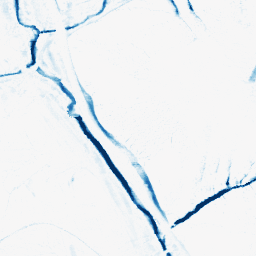
Category: morphological
Decomposition family: morphological_ellipse
Decomposition parameters: operation: closing
width: 5
height: 10
Upsampling method: regularized
Upsampling parameters: scale: 4
lambda_reg: 0.001
Upsampling scale: 4